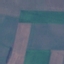
Label: AnnualCrop